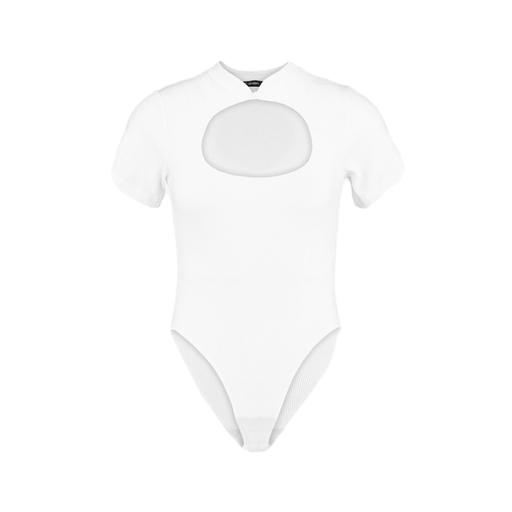
white body suit, white cutout short sleeve, keyhole short sleeve, white background